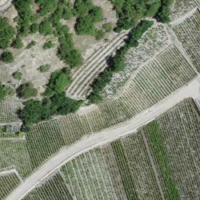
EUNIS habitat code: 40
Species observed at this site:
Datura stramonium